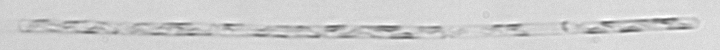
Label: Dactyliosolen_fragilissimus